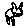
Label: cat